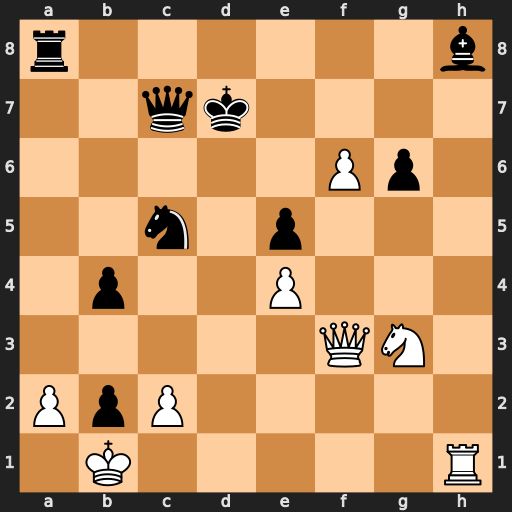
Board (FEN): r6b/2qk4/5Pp1/2n1p3/1p2P3/5QN1/PpP5/1K5R
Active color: w
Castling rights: -
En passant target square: -
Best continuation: Rh7+ Kc6 Rxc7+